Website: bh-photo
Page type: payment
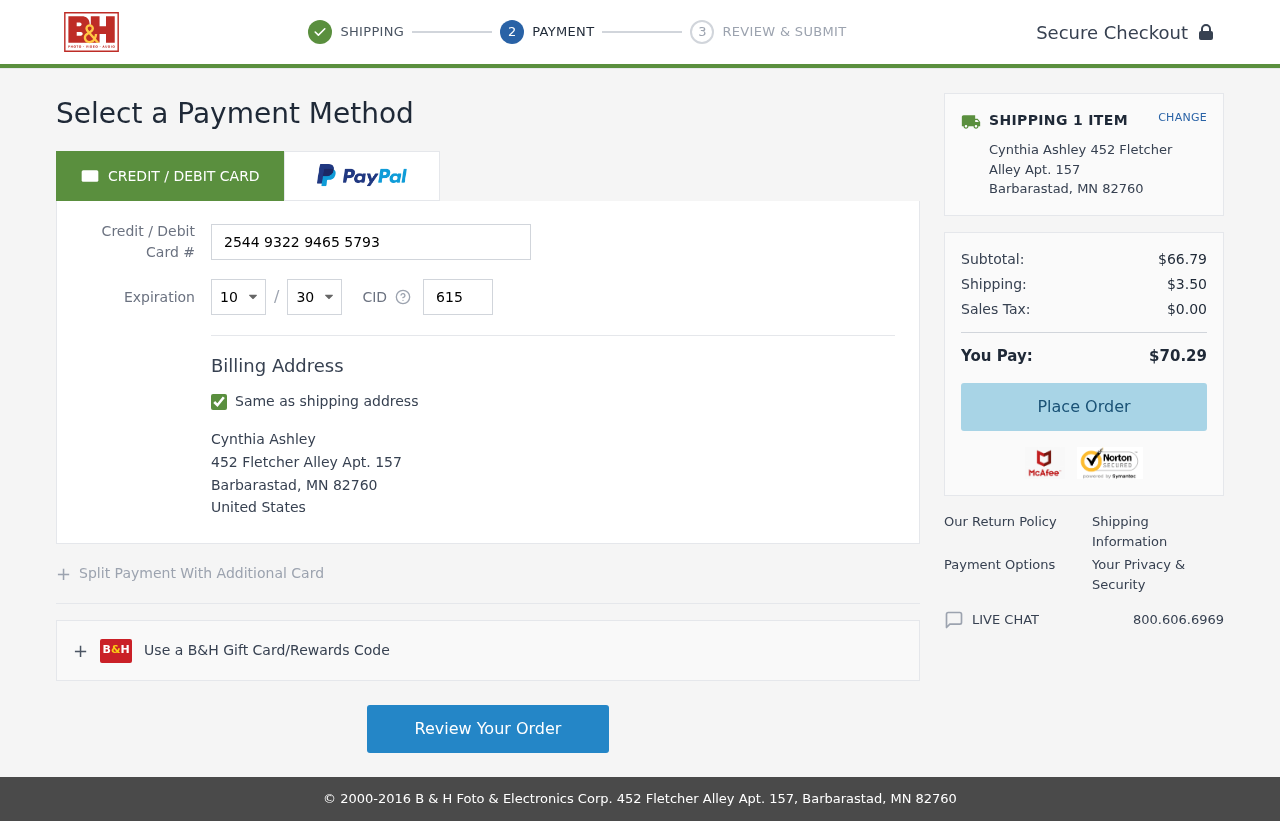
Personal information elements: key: PII_CARD_CVV
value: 615
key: PII_CARD_EXPIRY_MONTH
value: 10
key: PII_CARD_EXPIRY_YEAR
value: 30
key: PII_CARD_NUMBER
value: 2544 9322 9465 5793
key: PII_CITY
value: Barbarastad
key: PII_COUNTRY
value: United States
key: PII_FULLNAME
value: Cynthia Ashley
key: PII_POSTCODE
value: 82760
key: PII_STATE_ABBR
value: MN
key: PII_STREET
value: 452 Fletcher Alley Apt. 157
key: PII_FULLNAME2
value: Cynthia Ashley
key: PII_STREET2
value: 452 Fletcher Alley Apt. 157
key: PII_CITY2
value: Barbarastad
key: PII_STATE_ABBR2
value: MN
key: PII_POSTCODE2
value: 82760
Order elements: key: ORDER_NUM_ITEMS
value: SHIPPING 1 ITEM
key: ORDER_SUBTOTAL
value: $66.79
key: ORDER_SHIPPING_COST
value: $3.50
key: ORDER_TAX
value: $0.00
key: ORDER_TOTAL
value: $70.29